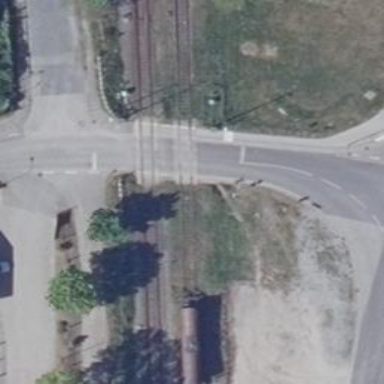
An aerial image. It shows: Full barrier level crossing along the railway.